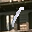
Label: 1